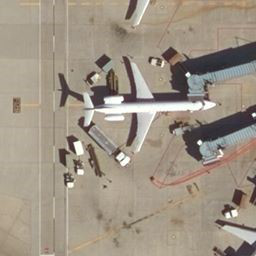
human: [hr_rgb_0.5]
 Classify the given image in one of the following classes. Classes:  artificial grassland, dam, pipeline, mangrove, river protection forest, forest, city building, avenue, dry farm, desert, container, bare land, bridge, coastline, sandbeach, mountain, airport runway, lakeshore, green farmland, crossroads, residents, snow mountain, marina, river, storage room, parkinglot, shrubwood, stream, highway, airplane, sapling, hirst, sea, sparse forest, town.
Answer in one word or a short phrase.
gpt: airplane